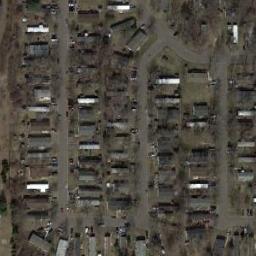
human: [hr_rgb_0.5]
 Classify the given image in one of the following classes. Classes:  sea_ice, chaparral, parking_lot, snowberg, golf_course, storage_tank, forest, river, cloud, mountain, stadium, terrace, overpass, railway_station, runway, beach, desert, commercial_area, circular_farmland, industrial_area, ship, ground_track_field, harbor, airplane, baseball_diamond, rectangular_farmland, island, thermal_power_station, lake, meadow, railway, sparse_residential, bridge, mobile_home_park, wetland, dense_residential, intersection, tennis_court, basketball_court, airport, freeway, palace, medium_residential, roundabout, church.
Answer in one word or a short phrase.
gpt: mobile_home_park